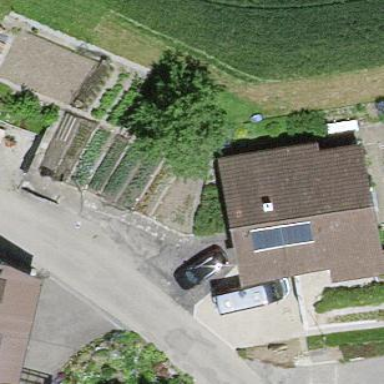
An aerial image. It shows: Garage.